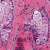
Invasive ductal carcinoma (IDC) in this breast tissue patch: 0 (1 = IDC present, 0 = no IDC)